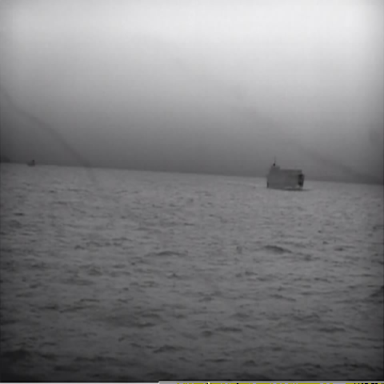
There is a container_ship in the infrared image.